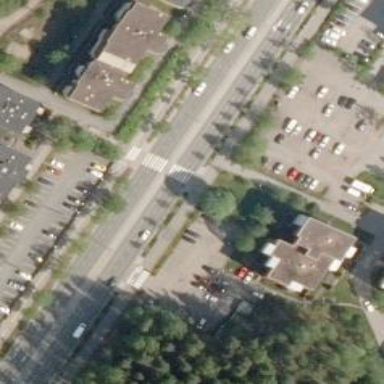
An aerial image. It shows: Uncontrolled road crossing with pedestrian island.